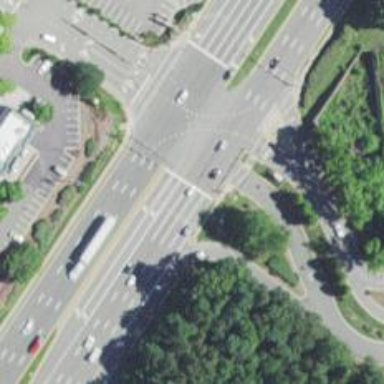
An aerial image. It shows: This image shows trunk highway that functions as expressway.